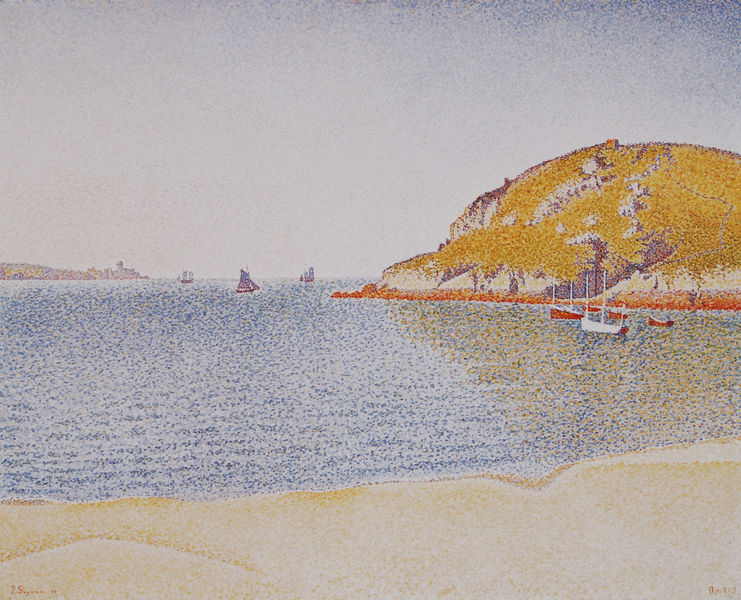
Titel: Saint-Cast. Opus 209
Künstler: Paul Signac
Standort: Boston (Massachusetts)
Institution: Museum of Fine Arts
Schlagwörter: berg, blau, felsen, gemälde, himmel, meer, wasser, weiß, gelb, grün, impressionismus, landschaft, ocker, sand, see, ufer, bewegung, braun, bunt, frankreich, grau, hell, licht, orange, pastell, ausblick, rot, beige, stein, öl, ferne, horizont, hügel, natur, spiegelung, weite, gewässer, sonne, insel, wald, anhöhe, boot, boote, kahn, gischt, küste, orang, schiff, schiffe, segel, segelboot, segelschiffe, sommer, strand, wellen, ruhe, divisionismus, mast, moderne, pointilismus, segelschiff, warm, berge, farben, fels, klippen, farbe, lila, tag, violett, hafen, kähne, masten, stille, bucht, segelboote, segeln, segler, panorama, punkte, burg, leuchtturm, urlaub, festung, dynamik, punkt, tupfen, frieden, sonnig, landzunge, fahren, wärme, ankern, seurat, sisley, einfahrt, signac, farbtupfer, pointillismus, postimpressionismus, georges seurat, neoimpressionismus, pisarro, poitilismus, pointelismus, flächige malweise, gelb und blau, monochromer himmel, offene see, pünktchenmalerei, se', segelmasten, segelmoot, serus, sgeln, flaute, bot, geb, elb, 1900, 1905, verblausung, stifmato, see landschaft hügel boote, hell pastell, kokain, pointillisms